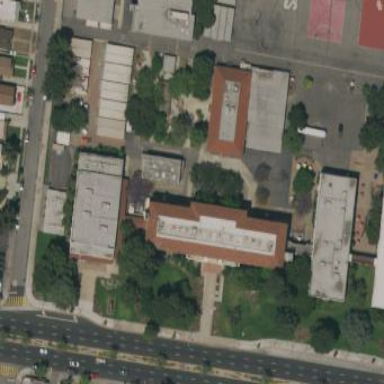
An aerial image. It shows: School building.